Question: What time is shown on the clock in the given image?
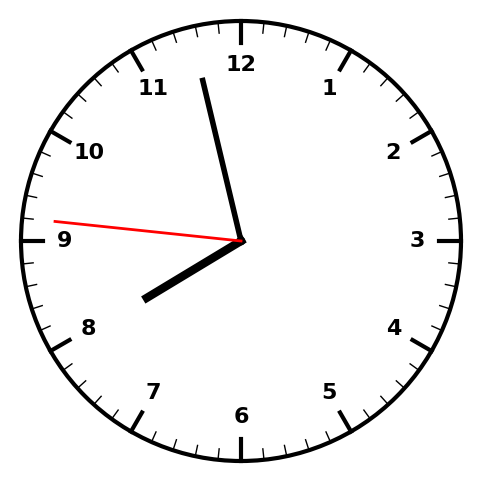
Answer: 07:57:46